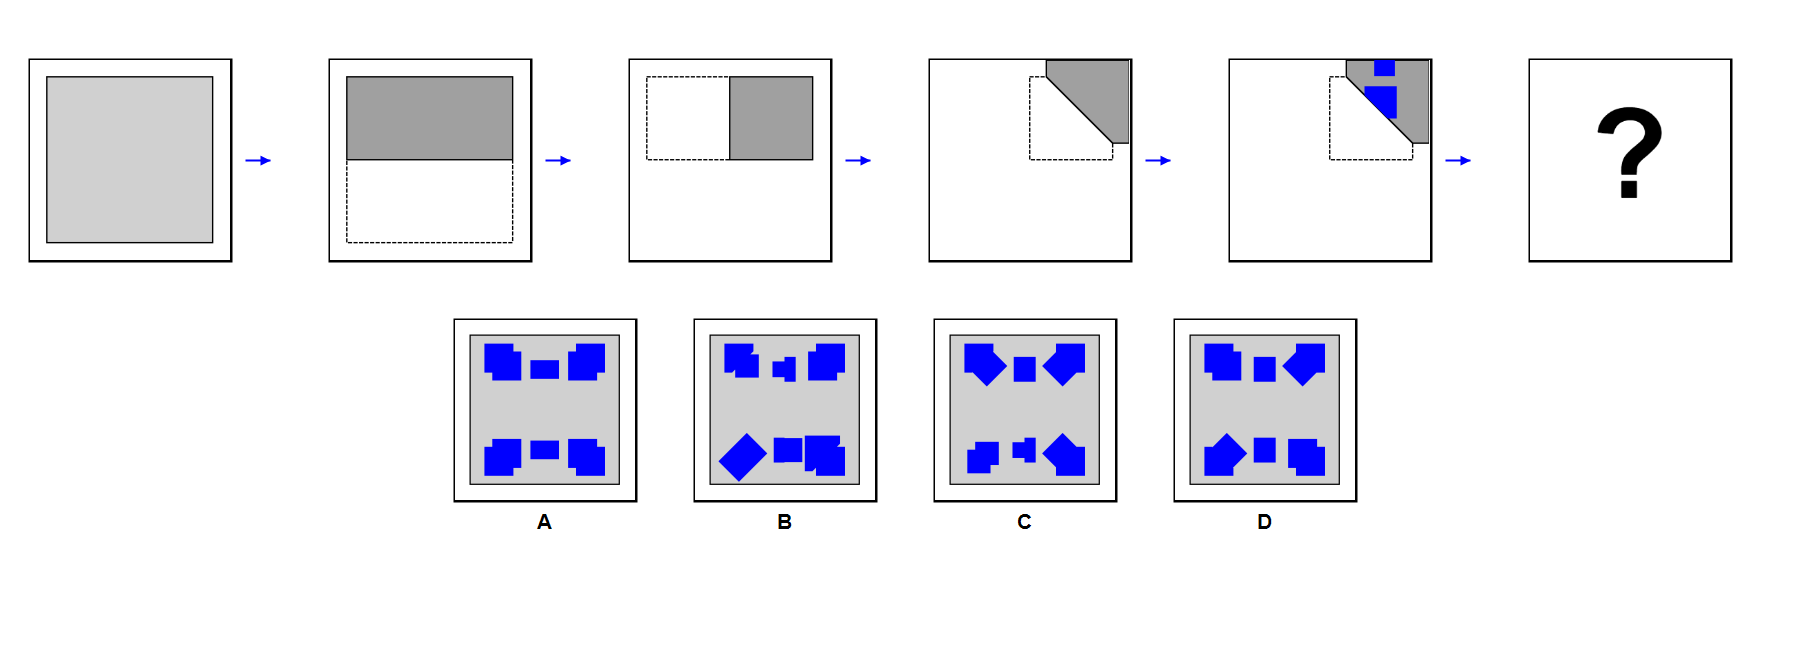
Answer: A